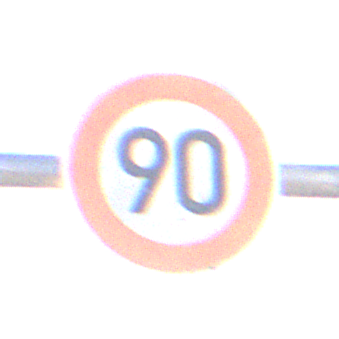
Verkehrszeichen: Geschwindigkeit90
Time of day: SunriseSunset
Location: Outdoor (Nature)
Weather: Clear
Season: NotSpecified
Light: Natural